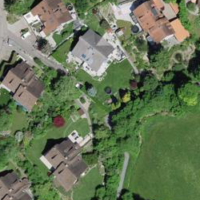
EUNIS habitat code: 55
Species observed at this site:
Epilobium hirsutum